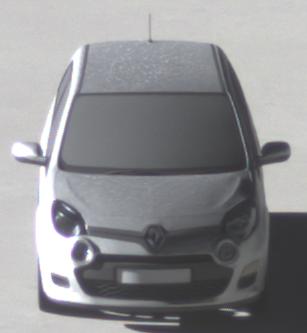
Make: Renault
Model: Twingo 1.2 LEV 16V 75
Detailed model: Twingo (II)
Model produced from: 2012/01
Model produced until: 2014/07
Doors: 3
Color: white
Road condition: dry road
Daytime: morning or afternoon
Contrast: high contrast